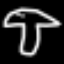
Label: mushroom